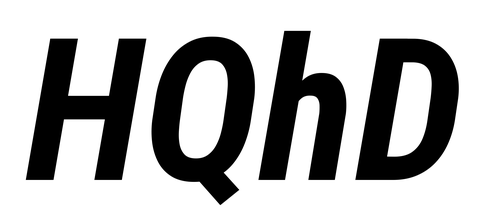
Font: Roboto-Italic_Condensed_Bold_Italic